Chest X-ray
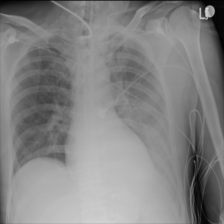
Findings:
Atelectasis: negative
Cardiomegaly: negative
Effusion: positive
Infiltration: negative
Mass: negative
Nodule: negative
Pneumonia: negative
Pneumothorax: negative
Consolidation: negative
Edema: negative
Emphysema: negative
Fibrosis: negative
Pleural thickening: negative
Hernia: negative